Interaction volume radius: 10 \u00c5
Interaction volume height: 25 \u00c5
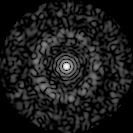
Disorder parameter: 0.8342